Question: I have written a code for a login page and user page. When the user provides the correct username and password, my code creates a session variable rid and then redirects the user to user page.
But I am facing a weird problem, the session variable remains in the login page but when the code redirects to user page is says 'Notice: Undefined variable: _SESSION in /var/www/Avatar/test1.php on line 6'.
Just to check if session is working properly I tries to output '$_SESSION['rid']' on both the pages, it displays the rid on the login page, but on the user page I get the above error.
So I have created two sample pages 'test.php' and 'test1.php'. I am creating a session variable in 'test.php' and then trying to display in in 'test1.php'.
'''
<?php
$result=session_start();
$_SESSION["Searock"]="Searock";
echo $result;
echo $_SESSION["Searock"];
?>
<html>
<body>
<a href="test1.php">next</a>
</body>
</html>
'''
> 1 Searock next
'''
<?php
echo $_SESSION["Searock"];
?>
'''
> Notice: Undefined variable: _SESSION
in /var/www/Avatar/test1.php on line 2
I don't know whether the problem is in my code or is it in PHP enviroment variables.
Heres a screen shot of phpinfo.

Can someone point me in a right direction ?
Thanks.
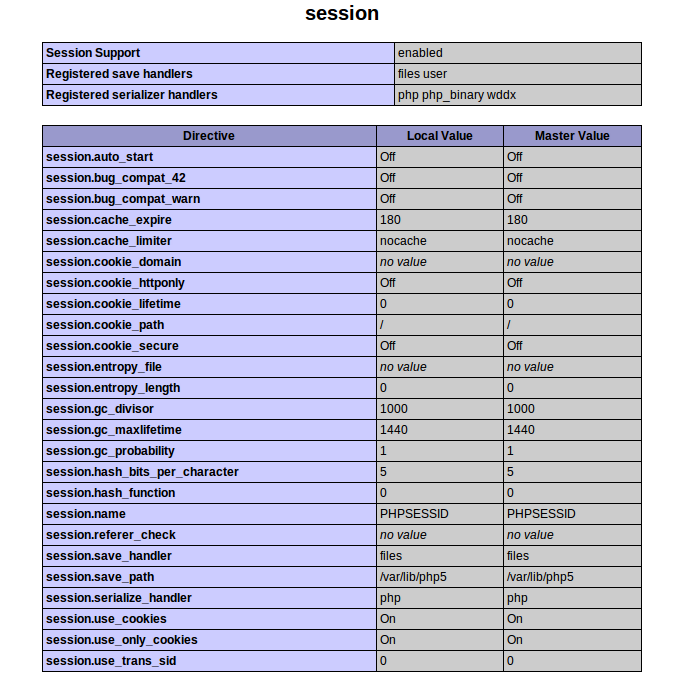
Answer: Unless <URL> explicitly on every page you want the session to be available.
So call 'session_start' in and check whether '$_SESSION["Searock"]' exists before accessing it:
'''
<?php
session_start();
if (isset($_SESSION["Searock"])) {
echo $_SESSION["Searock"];
}
?>
'''